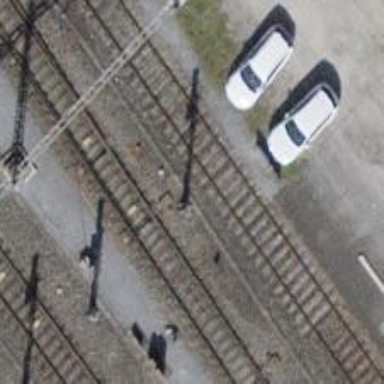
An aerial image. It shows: Railway switch.